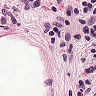
Metastatic tissue present: no